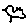
Label: bird